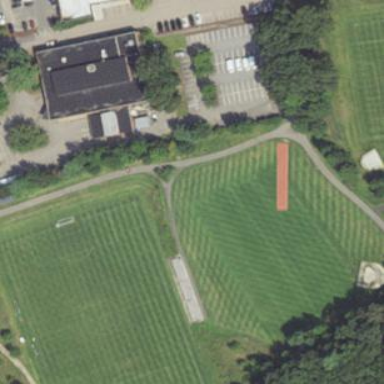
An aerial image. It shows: Soccer pitch for leisure land activities.